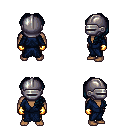
a pixel art fantasy rpg character, male body template, human, dark skin, blue robe, gold greaves, raven princess hairstyle, metal helm, gold gloves, four views (front, back, left, right), 2x2 character sprite sheet, small pixel art, hard edges, no anti-aliasing